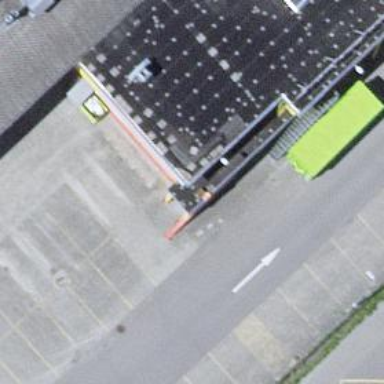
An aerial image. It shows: View of roof of building.